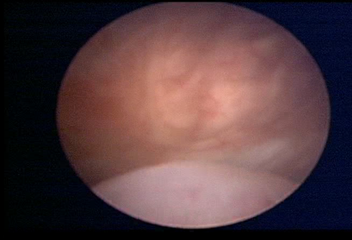
Modality: WLC
Class: Normal mucosa
Bladder cancer association: No